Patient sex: M
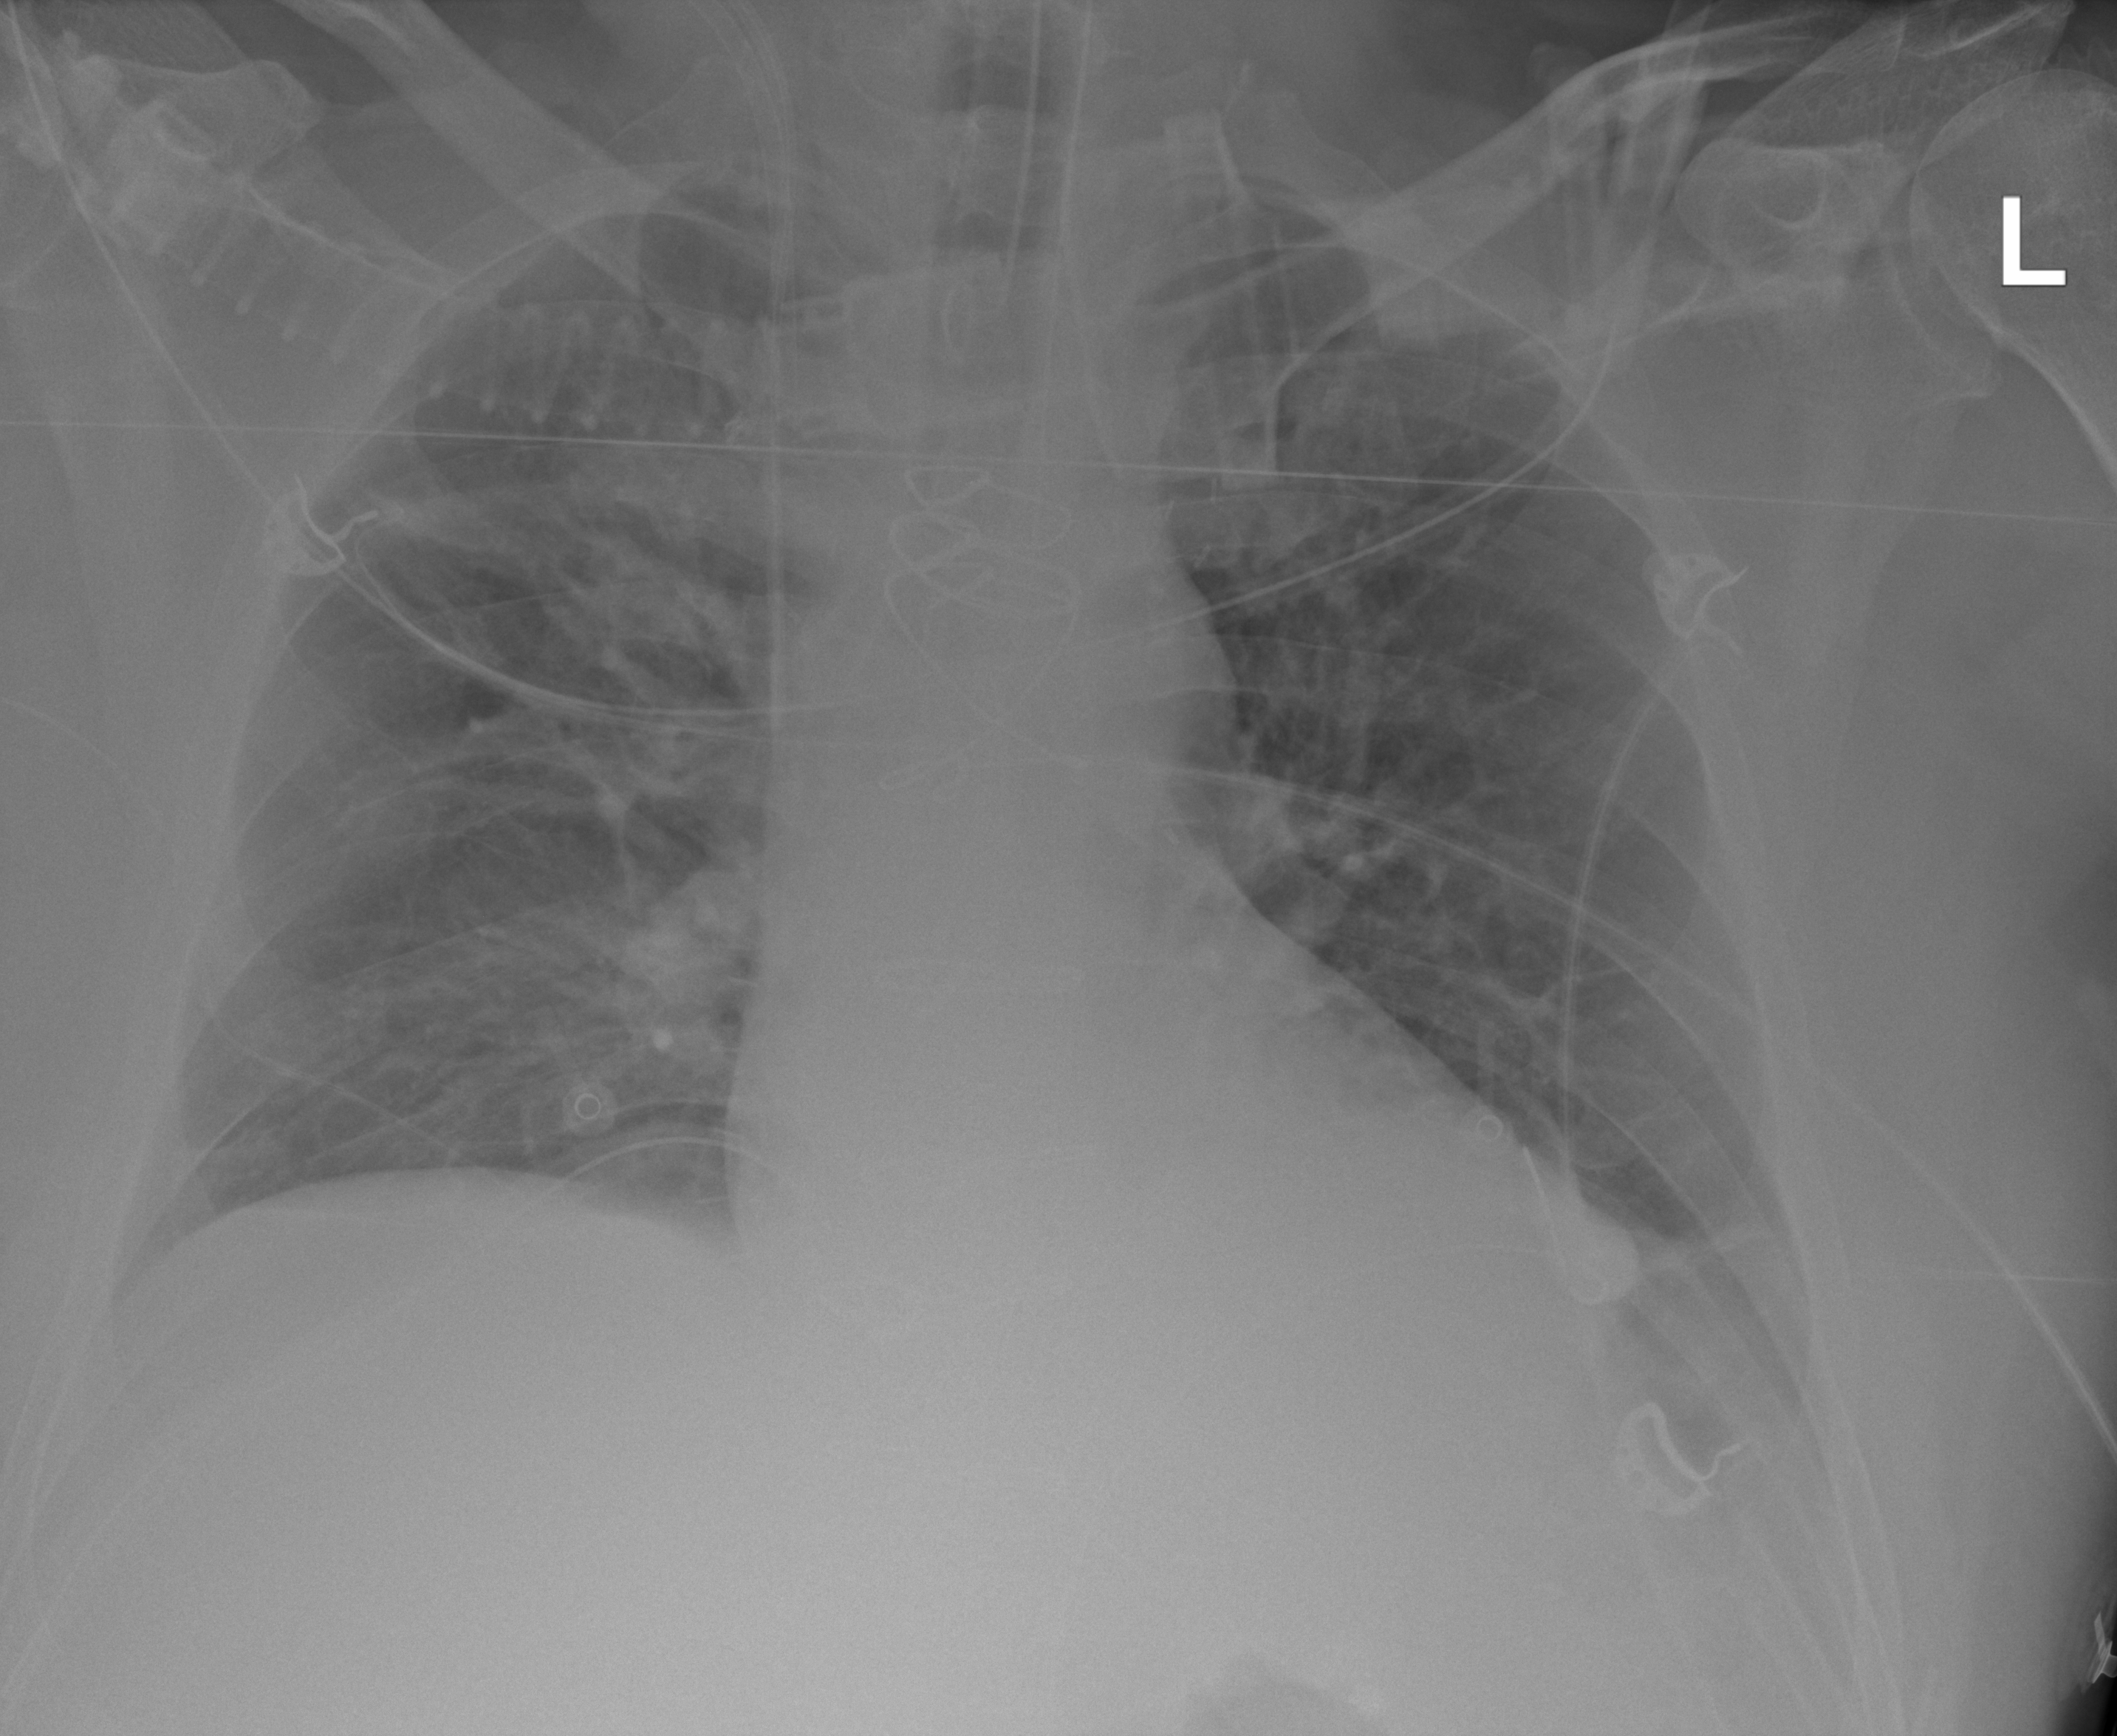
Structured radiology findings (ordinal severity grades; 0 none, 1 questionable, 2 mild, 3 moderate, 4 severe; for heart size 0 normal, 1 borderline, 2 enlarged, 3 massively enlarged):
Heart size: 0
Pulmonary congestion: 2
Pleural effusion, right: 1
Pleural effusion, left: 2
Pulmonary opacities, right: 0
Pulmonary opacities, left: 0
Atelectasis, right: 2
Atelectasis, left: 2